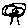
Label: tree